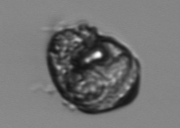
Label: Proterythropsis